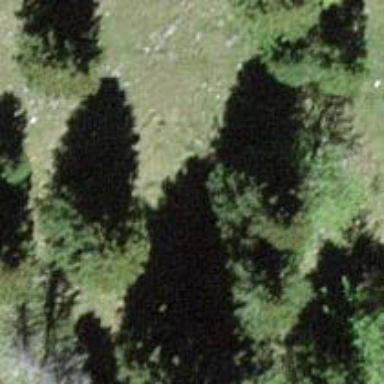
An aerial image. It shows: Needle-leaved tree in its natural environment.